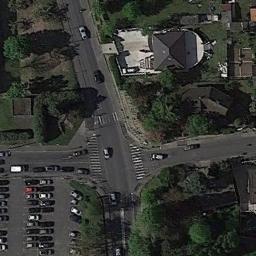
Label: intersection